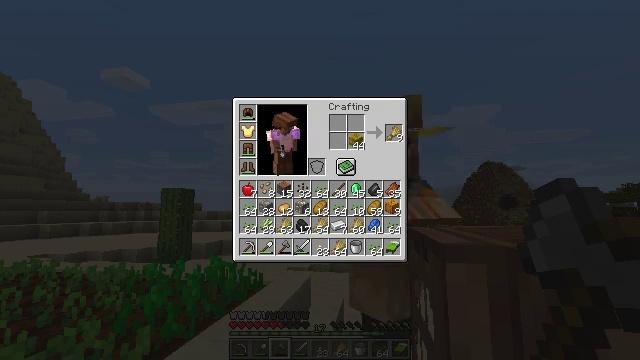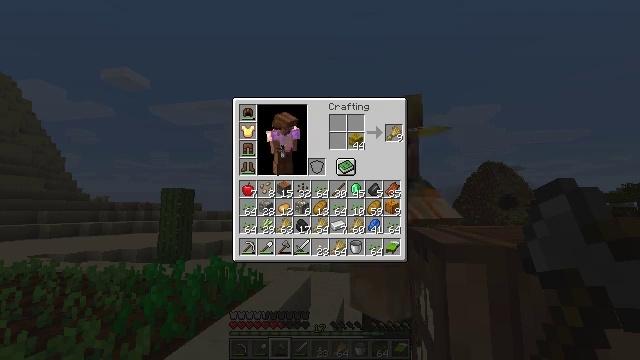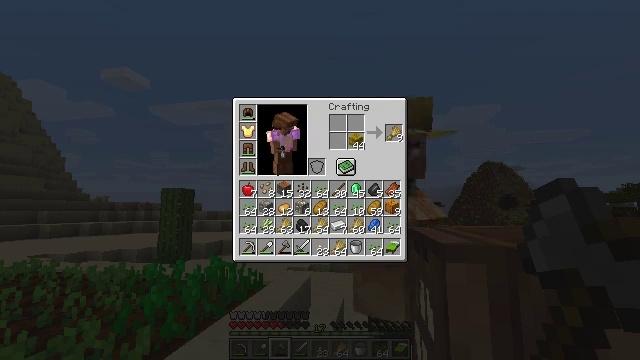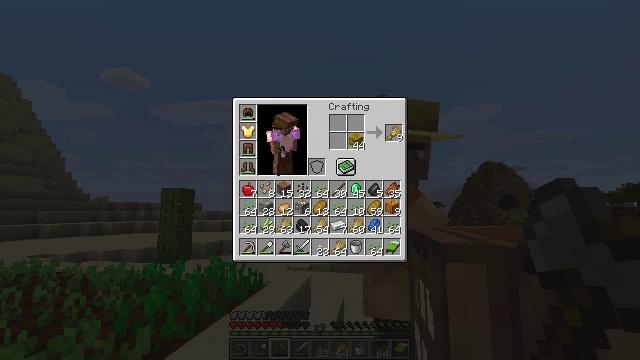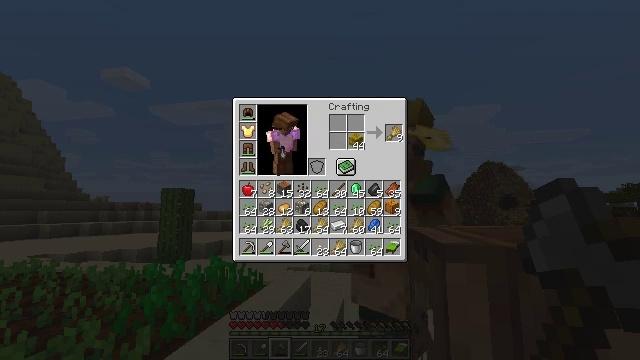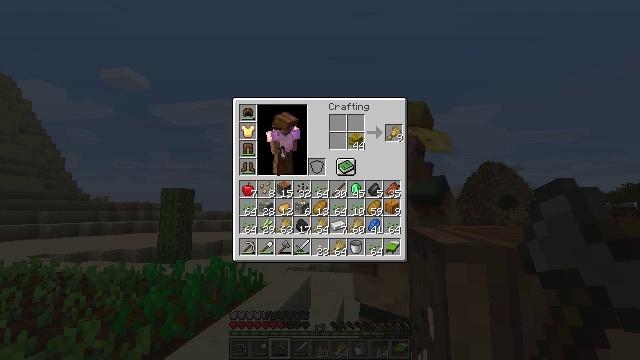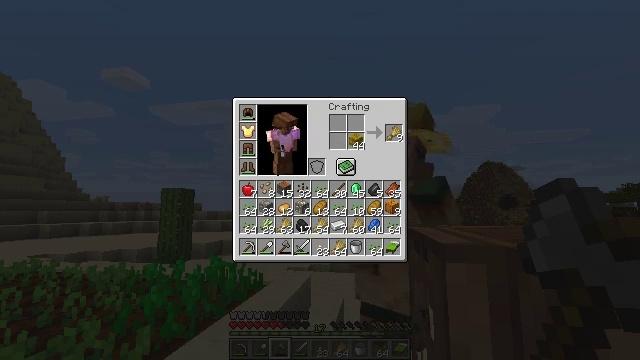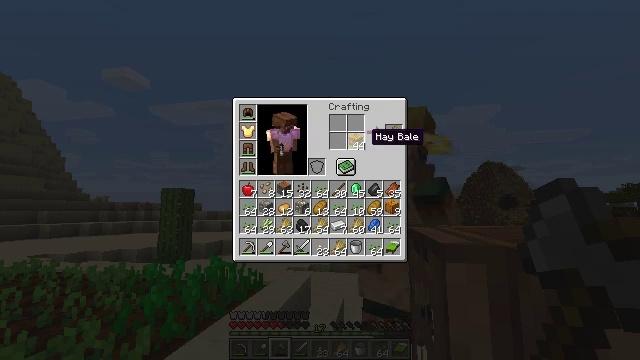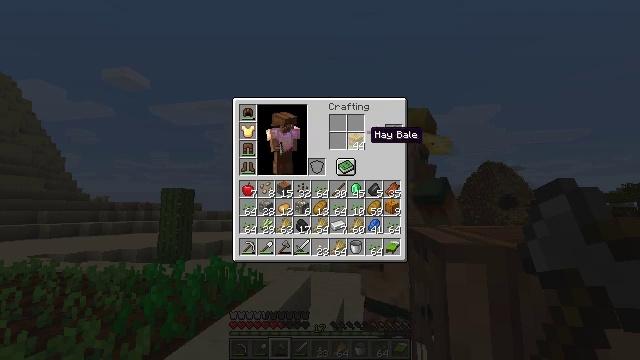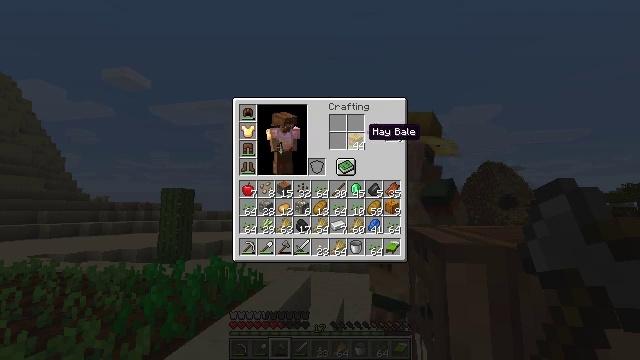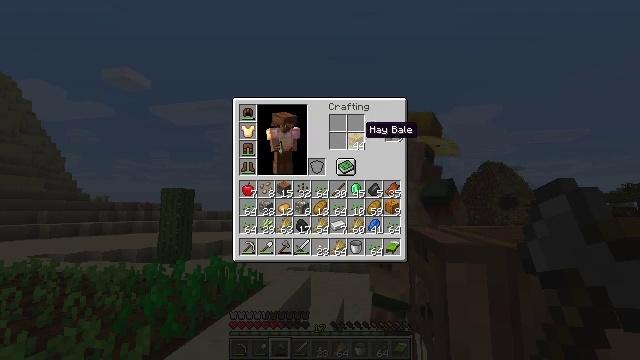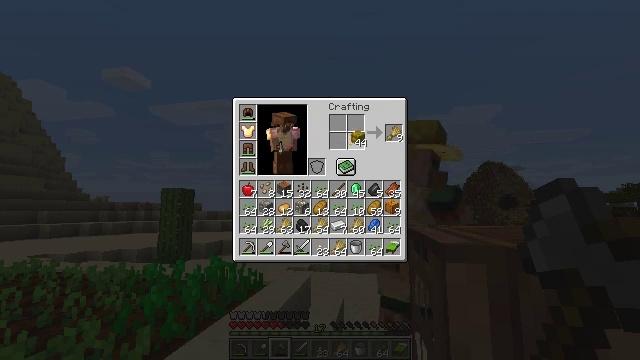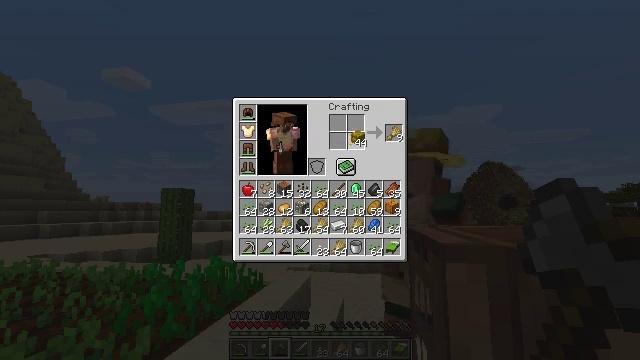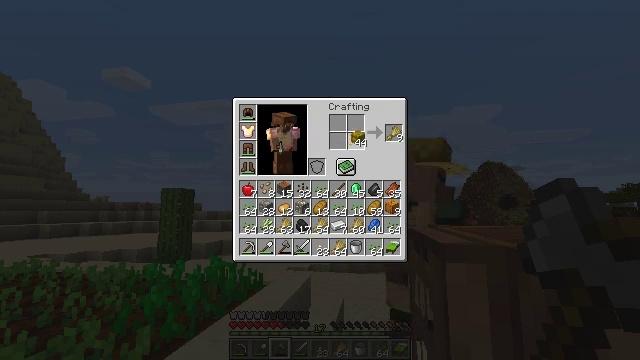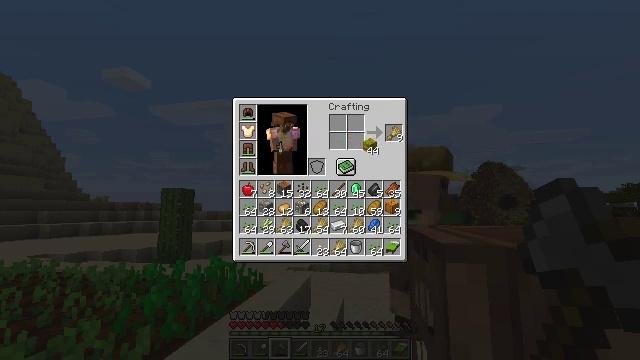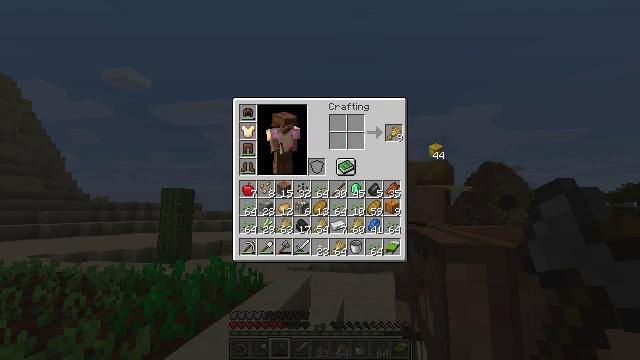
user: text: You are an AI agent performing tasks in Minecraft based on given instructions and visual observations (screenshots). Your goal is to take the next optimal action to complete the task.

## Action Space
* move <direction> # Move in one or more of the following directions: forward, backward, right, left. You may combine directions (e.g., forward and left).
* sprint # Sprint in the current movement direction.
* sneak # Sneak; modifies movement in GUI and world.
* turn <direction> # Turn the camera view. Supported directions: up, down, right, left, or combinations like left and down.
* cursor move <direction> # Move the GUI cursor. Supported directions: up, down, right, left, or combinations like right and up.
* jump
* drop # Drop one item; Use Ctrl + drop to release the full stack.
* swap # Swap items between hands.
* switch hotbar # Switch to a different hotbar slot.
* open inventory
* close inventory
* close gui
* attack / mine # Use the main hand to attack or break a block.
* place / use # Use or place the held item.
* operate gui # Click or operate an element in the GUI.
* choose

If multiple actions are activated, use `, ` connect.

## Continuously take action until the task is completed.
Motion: motion action
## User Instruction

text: Drop a hay block.
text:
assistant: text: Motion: cursor move right
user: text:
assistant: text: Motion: cursor move right
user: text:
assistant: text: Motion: no_op
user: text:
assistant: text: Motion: no_op
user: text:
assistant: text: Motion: cursor move left
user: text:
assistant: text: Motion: cursor move left and up
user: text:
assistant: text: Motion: cursor move left
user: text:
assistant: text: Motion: no_op
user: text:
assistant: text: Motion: no_op
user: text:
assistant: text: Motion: no_op
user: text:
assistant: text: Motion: operate gui
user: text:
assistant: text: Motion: operate gui
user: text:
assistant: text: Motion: operate gui
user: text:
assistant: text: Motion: cursor move right and down
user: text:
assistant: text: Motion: cursor move right
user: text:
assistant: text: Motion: operate gui
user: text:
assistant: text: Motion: operate gui
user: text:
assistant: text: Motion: operate gui
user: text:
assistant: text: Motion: no_op
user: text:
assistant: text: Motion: no_op
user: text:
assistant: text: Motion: no_op
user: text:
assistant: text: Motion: no_op
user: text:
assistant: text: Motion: close gui
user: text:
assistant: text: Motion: no_op